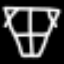
Label: diamond